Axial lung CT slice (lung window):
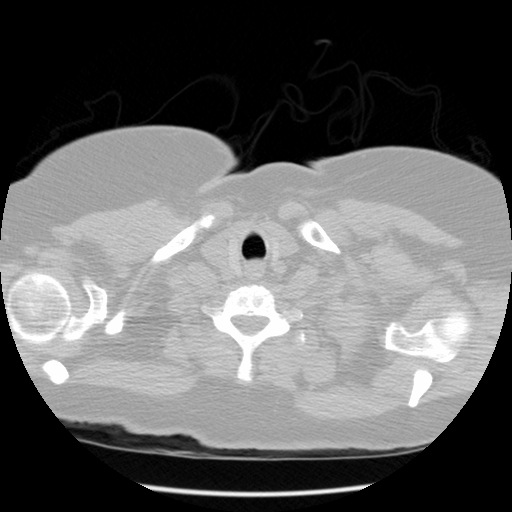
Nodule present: no